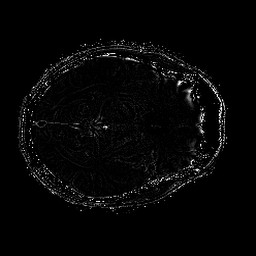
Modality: SWI
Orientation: axial
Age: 34
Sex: male
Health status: ill
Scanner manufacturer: philips
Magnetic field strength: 3 T
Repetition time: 0.031 s